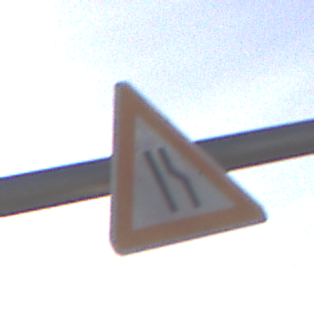
Verkehrszeichen: EinseitigVerengteFahrbahnRechts
Umgebung: Outdoor, Nature
Tageszeit: MorningAfternoon
Wetter: PartlyCloudy
Licht: Natural
Jahreszeit: NotSpecified
Kontrast: HighContrast